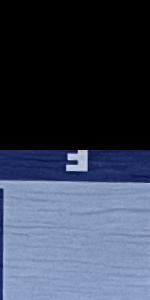
Label: Empty